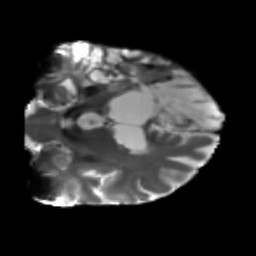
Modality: T2w
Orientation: coronal
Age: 63
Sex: male
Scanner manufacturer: siemens
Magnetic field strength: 3 T
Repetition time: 5.25 s
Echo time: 0.08 s